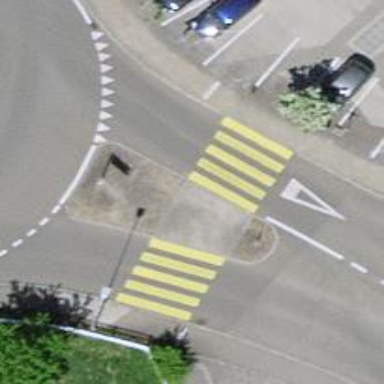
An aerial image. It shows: Zebra crossing with pedestrian island.